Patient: sex F, age 77
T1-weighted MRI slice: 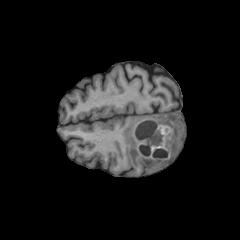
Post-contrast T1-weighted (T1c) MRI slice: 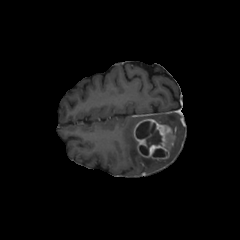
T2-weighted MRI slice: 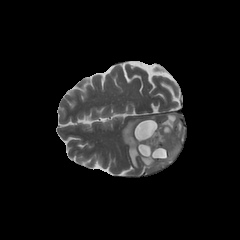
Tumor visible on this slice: yes
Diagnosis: Glioblastoma, IDH-wildtype
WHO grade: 4